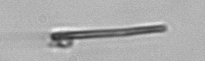
Label: fiber